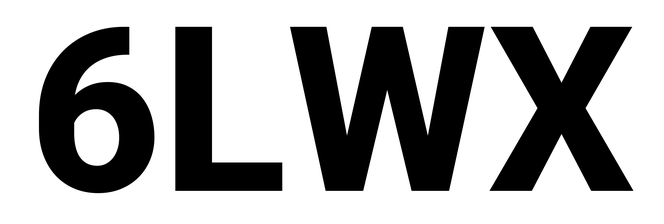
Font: Roboto_ExtraBold